Question: I am trying to understand the fixed-point combinator. I think it is used by some languages to implement recursion. The main problem is that I couldn't get the next definition:

So please explain the image.
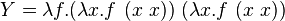
Answer: That is an of the fixed-point combinator in lambda calculus (called a Y-combinator). It satisfies the equation
<URL>
There isn't too much to "get" about the implementation other than it satisfies the above.
The wikipedia entry <URL> shows how the Y-combinator satisfies the above equation